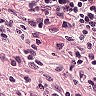
Metastatic tissue present: no